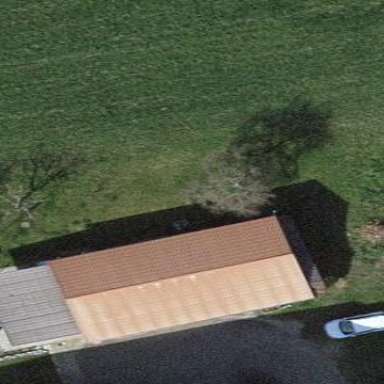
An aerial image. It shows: Simple house.